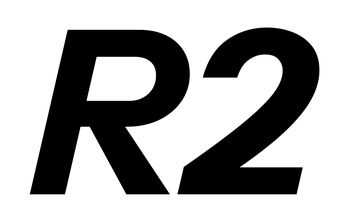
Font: InstrumentSans-Italic_Bold_Italic